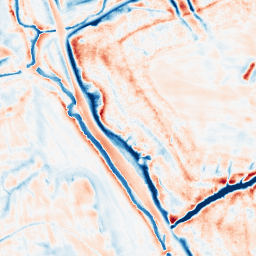
Category: edge_preserving
Decomposition family: bilateral
Decomposition parameters: d: 21
sigma_color: 150
sigma_space: 50
Upsampling method: bspline
Upsampling parameters: scale: 8
Upsampling scale: 8